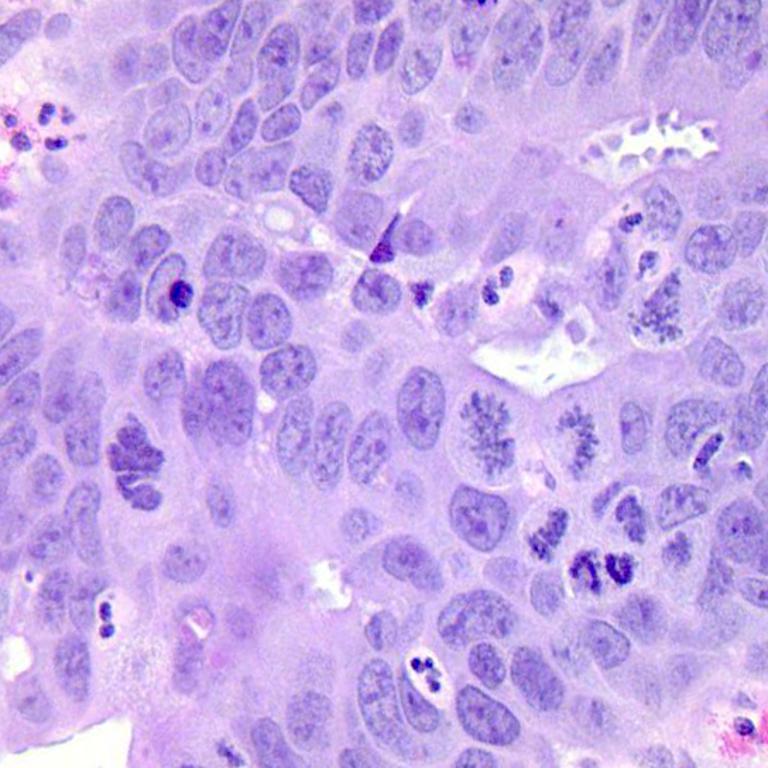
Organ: colon
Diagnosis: adenocarcinomas